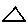
Label: triangle